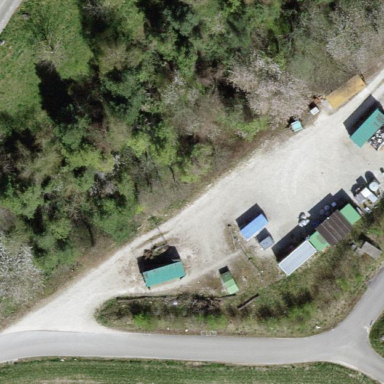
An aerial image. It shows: Recycling center.